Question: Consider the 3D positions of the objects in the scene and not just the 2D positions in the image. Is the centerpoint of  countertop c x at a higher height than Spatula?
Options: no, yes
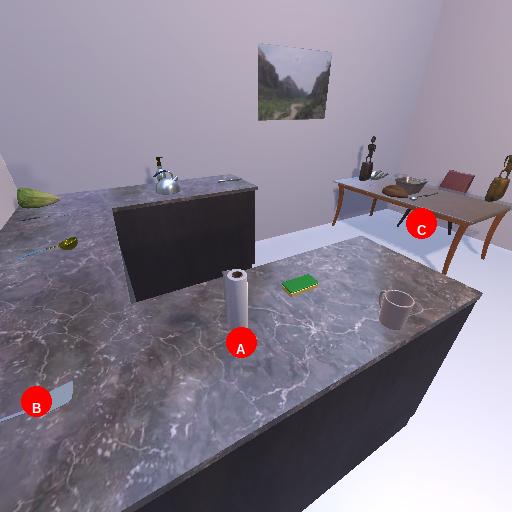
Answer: no